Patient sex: M
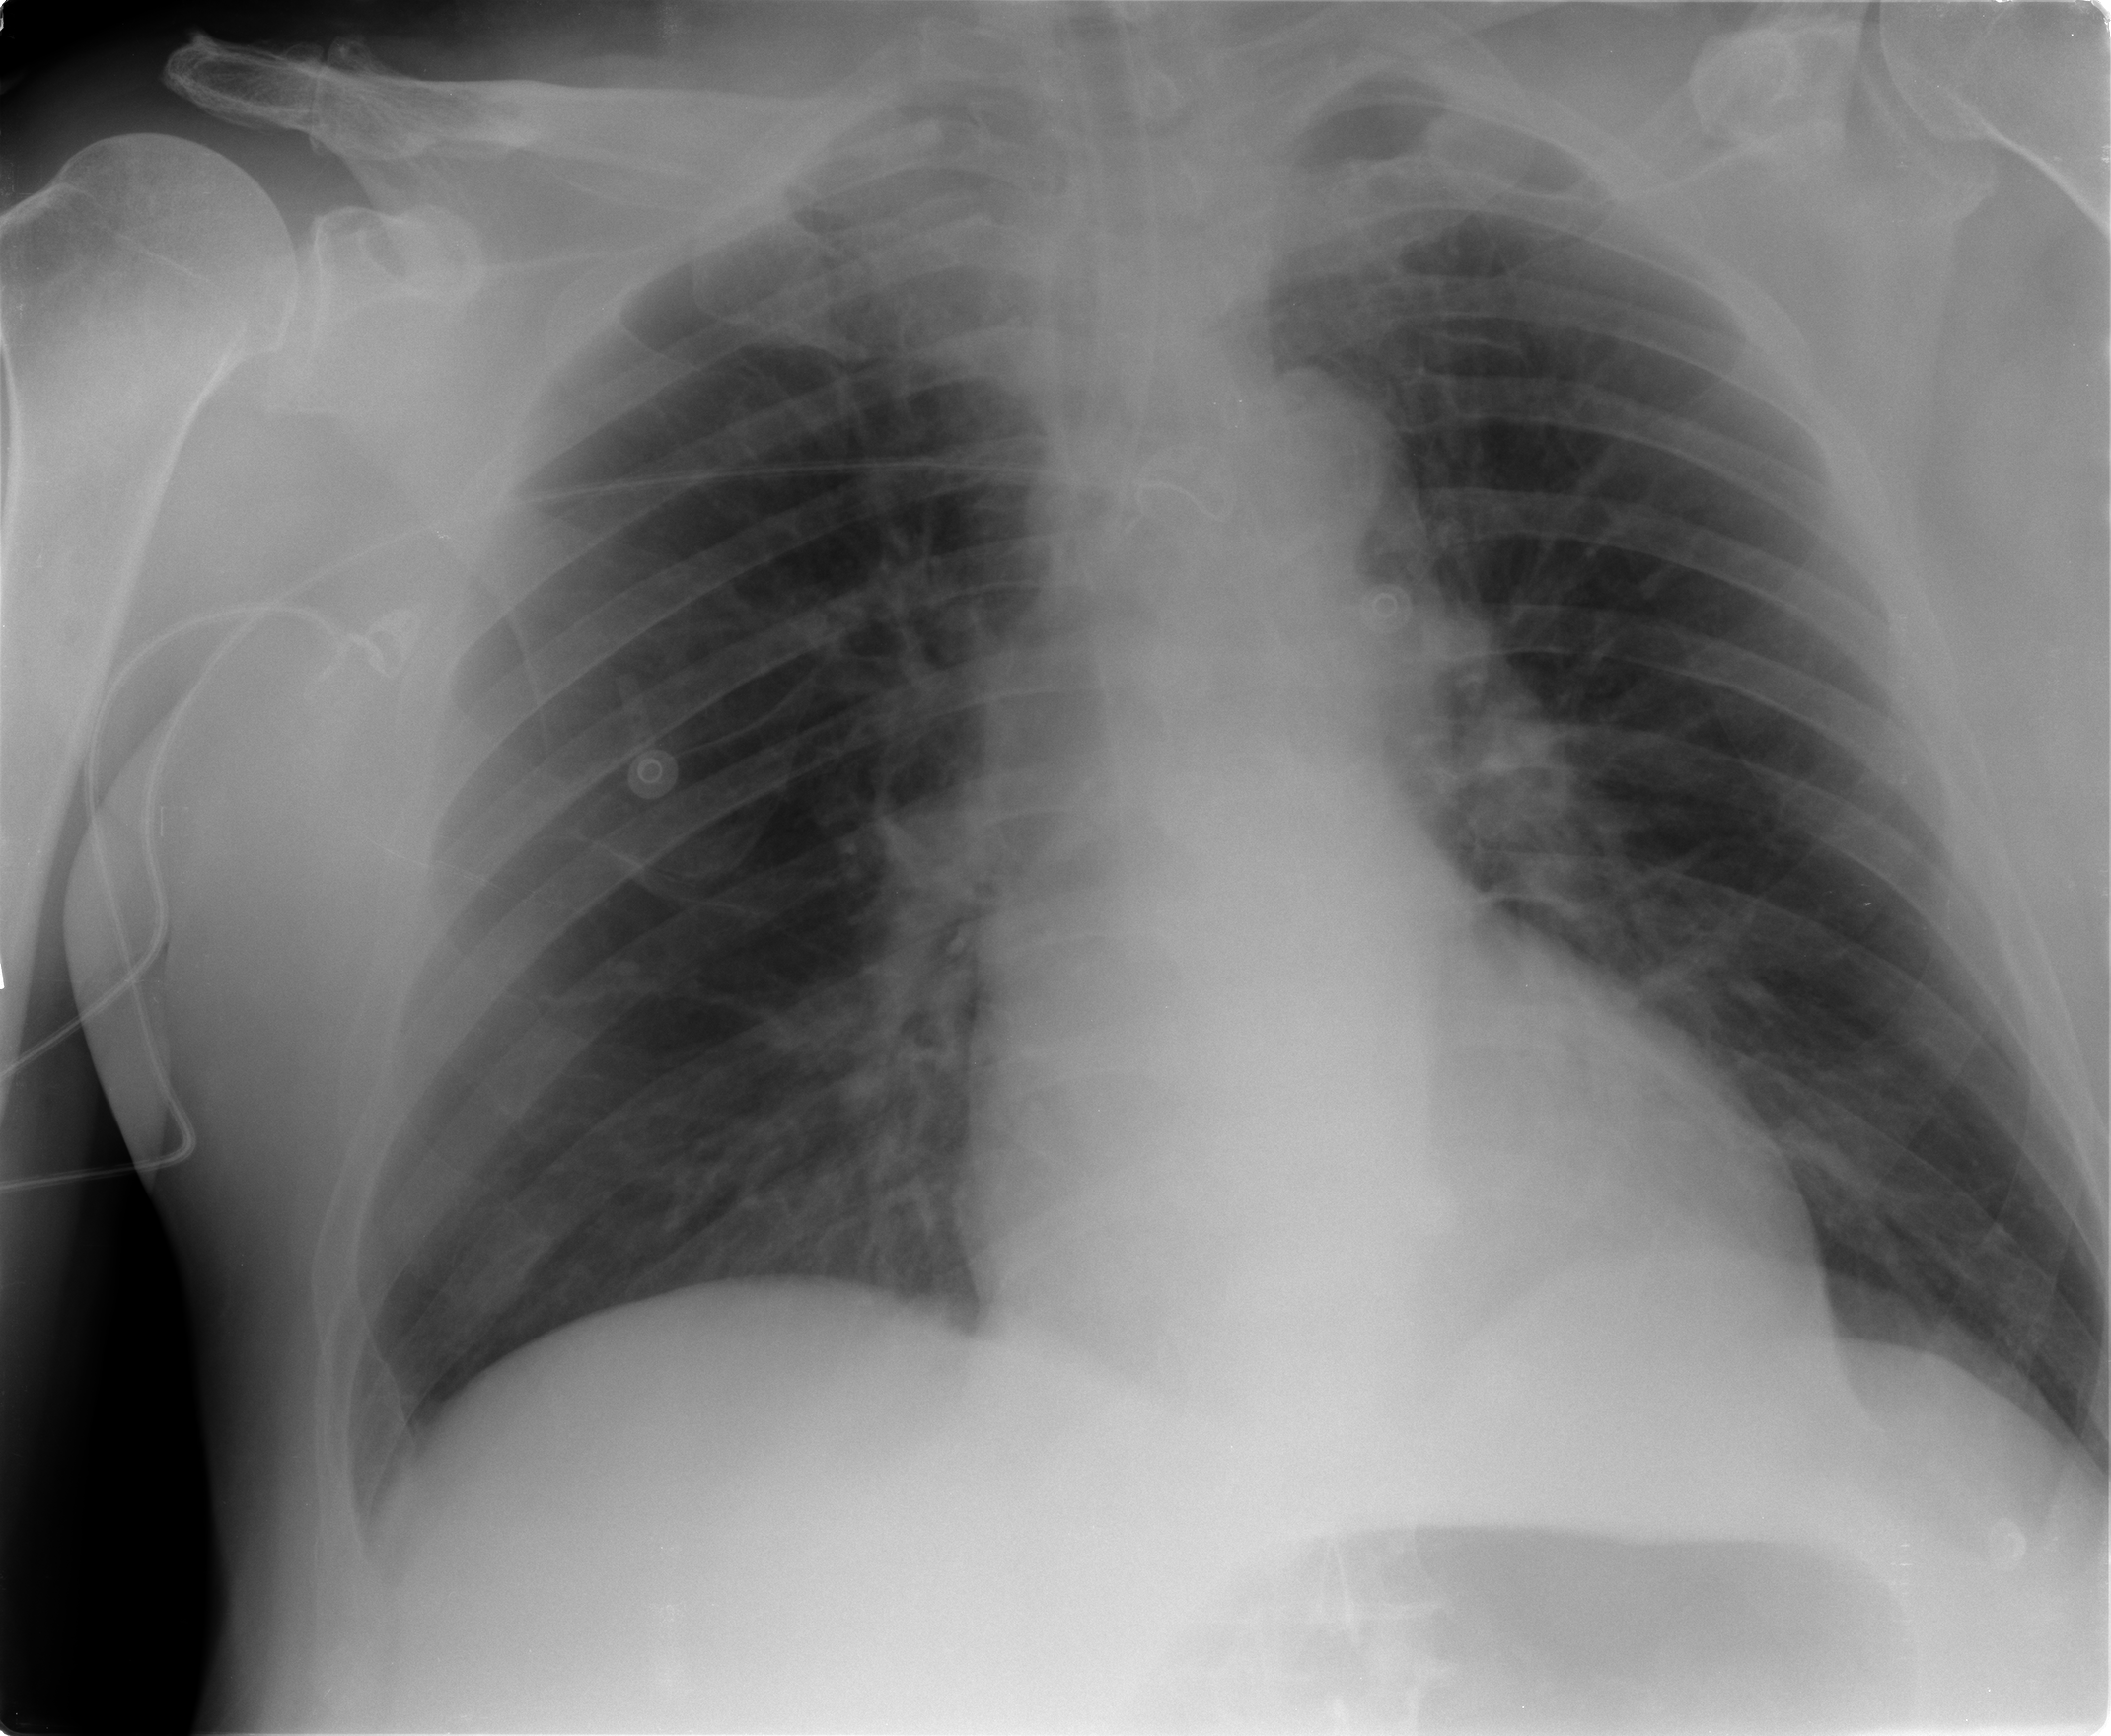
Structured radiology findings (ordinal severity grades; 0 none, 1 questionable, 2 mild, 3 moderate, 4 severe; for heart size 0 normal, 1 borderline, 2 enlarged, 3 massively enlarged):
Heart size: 2
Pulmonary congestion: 2
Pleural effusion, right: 0
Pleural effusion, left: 0
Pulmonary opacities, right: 0
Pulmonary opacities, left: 0
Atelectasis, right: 0
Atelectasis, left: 0